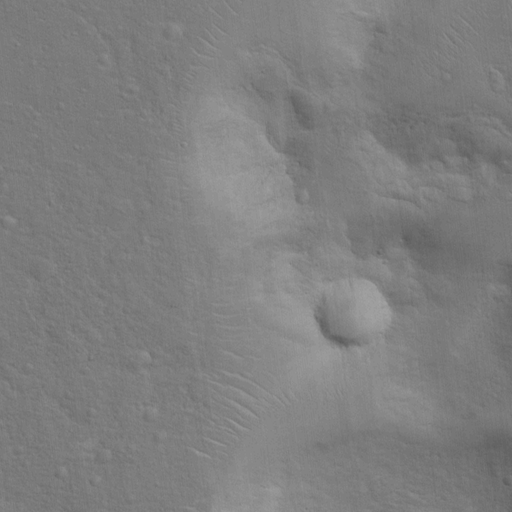
Objects detected: cone, cone, cone, cone, cone